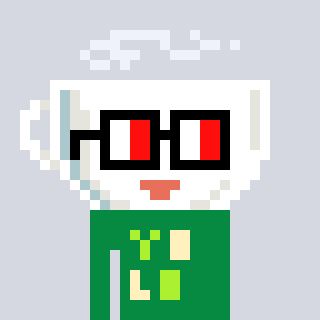
a pixel art character with square glasses with black frames and red eyes, a mug-shaped head and a green-colored body on a cool background